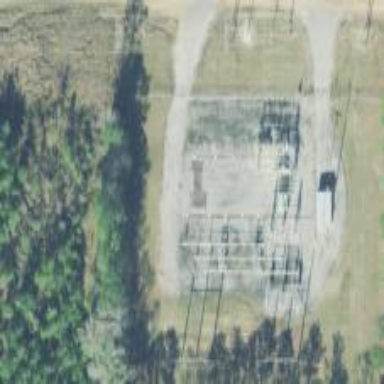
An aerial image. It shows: Distribution substation surrounded by fence.